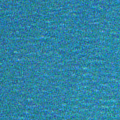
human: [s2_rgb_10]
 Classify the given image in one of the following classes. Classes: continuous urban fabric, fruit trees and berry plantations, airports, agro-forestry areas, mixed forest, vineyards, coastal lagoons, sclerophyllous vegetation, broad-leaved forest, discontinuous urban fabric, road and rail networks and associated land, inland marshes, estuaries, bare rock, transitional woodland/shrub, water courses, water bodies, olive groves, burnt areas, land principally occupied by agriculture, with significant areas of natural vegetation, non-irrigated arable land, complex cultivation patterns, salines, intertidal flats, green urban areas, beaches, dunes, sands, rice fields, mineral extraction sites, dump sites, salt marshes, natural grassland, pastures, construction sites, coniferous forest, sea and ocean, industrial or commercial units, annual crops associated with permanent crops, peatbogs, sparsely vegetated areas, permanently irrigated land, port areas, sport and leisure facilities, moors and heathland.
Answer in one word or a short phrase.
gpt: sea and ocean